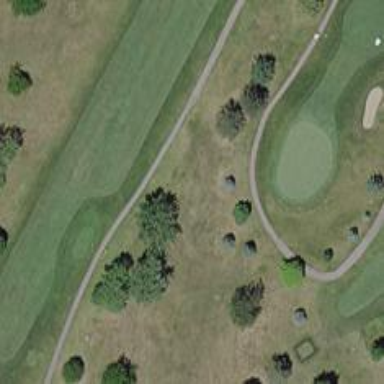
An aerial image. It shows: Path for both roads and golfers.